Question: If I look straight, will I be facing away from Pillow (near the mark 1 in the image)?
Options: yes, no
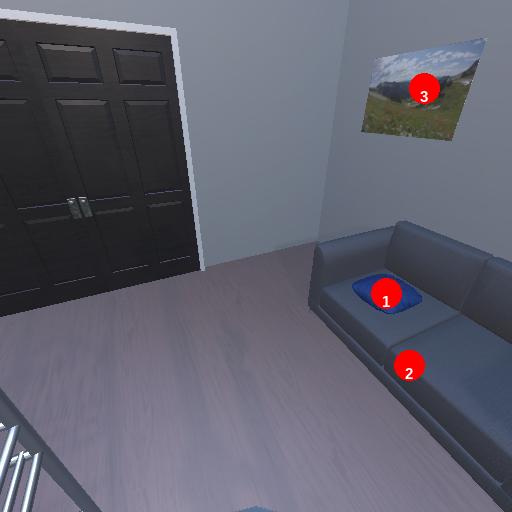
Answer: yes